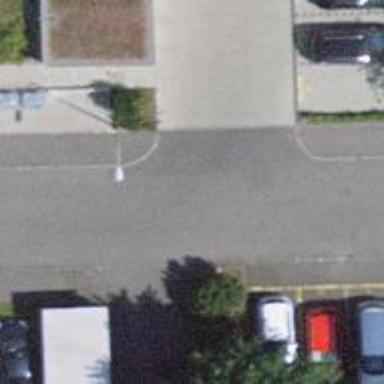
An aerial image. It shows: Residential road with separate sidewalks on both sides.